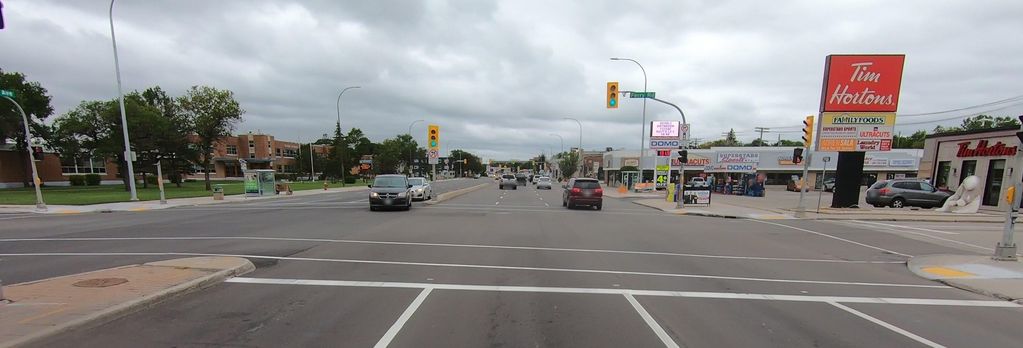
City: winnipeg